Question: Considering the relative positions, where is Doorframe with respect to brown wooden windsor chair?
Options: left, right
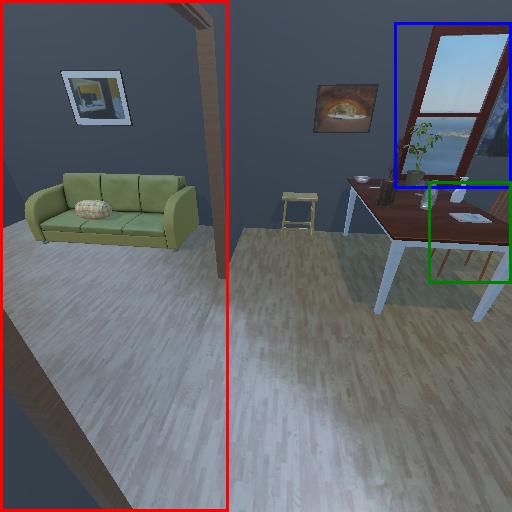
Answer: left